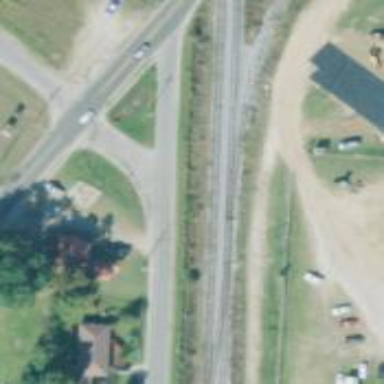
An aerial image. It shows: Railway spur junction.